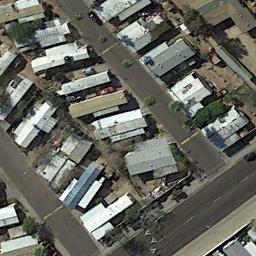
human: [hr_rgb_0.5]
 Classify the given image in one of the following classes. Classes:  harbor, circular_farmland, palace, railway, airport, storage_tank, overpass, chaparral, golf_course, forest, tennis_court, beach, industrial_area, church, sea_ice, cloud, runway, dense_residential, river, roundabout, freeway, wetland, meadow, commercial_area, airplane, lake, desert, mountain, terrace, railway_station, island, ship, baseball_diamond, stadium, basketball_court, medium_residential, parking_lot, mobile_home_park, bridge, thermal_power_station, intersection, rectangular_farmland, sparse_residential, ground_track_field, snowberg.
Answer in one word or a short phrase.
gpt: mobile_home_park